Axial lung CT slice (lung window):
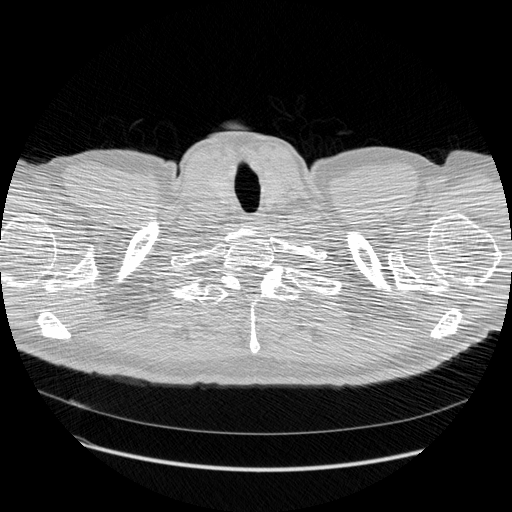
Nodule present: no